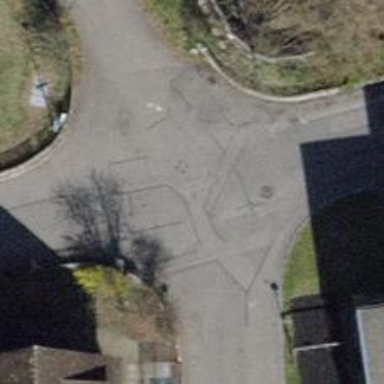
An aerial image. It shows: Smooth asphalt road in residential area.